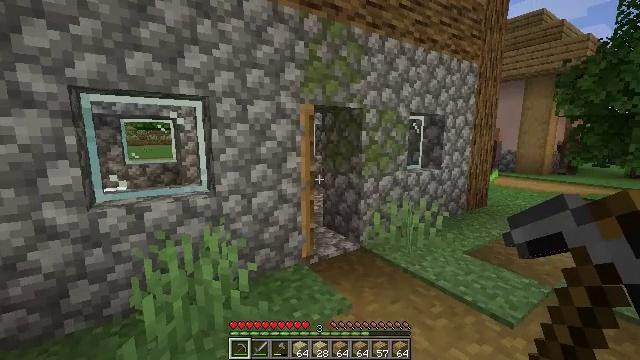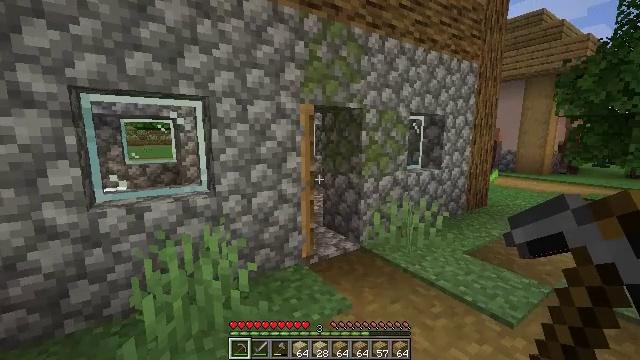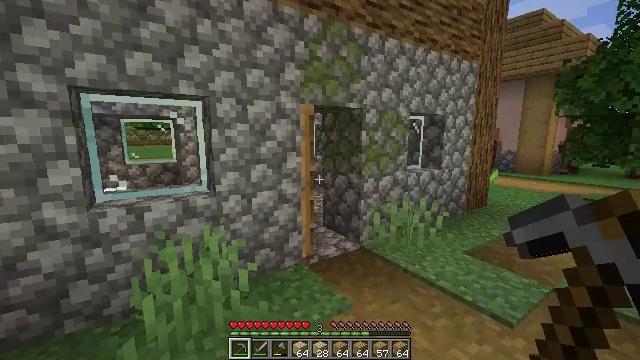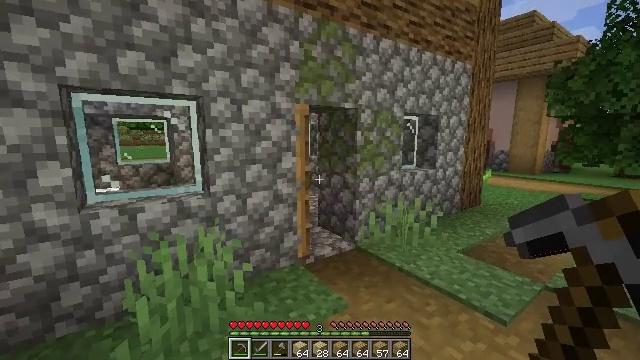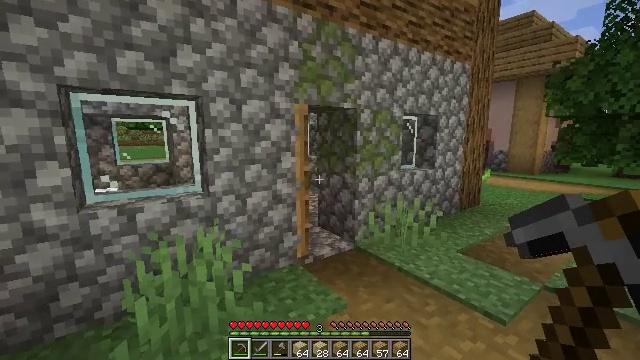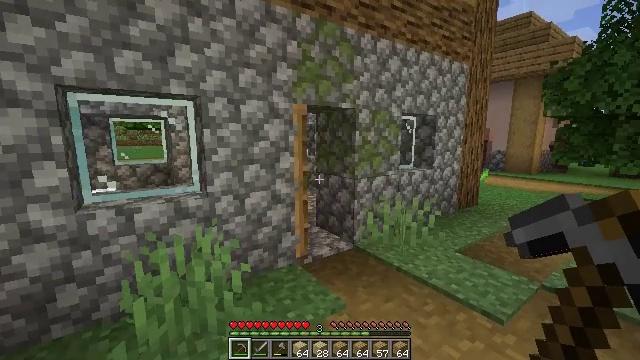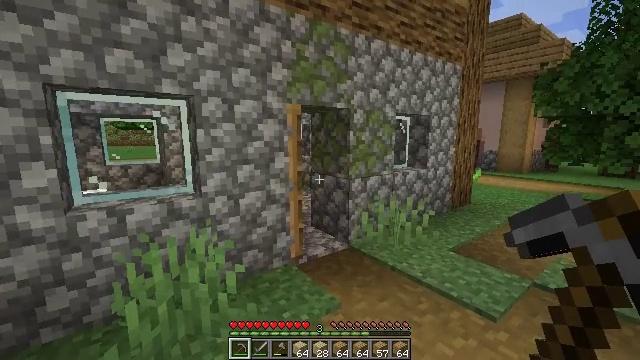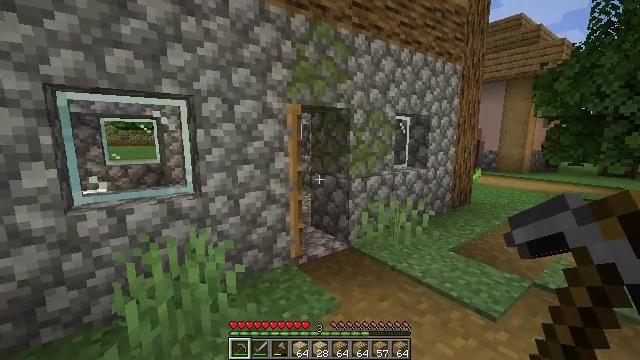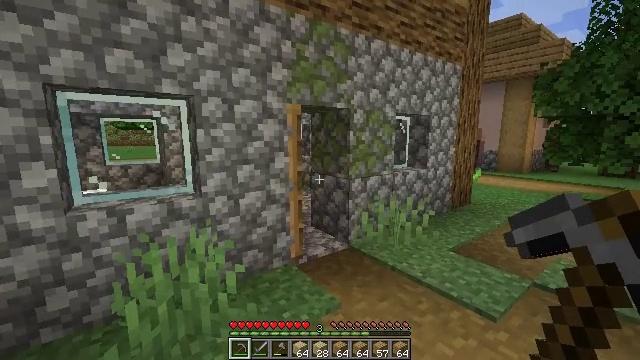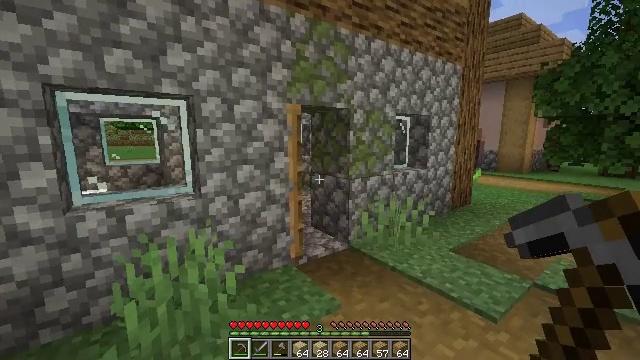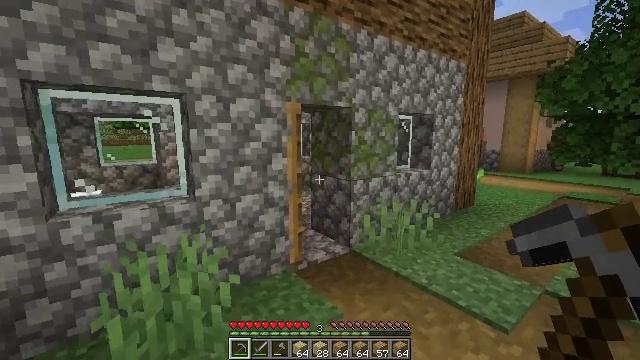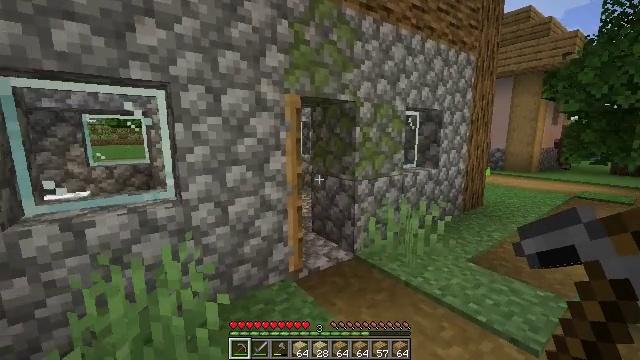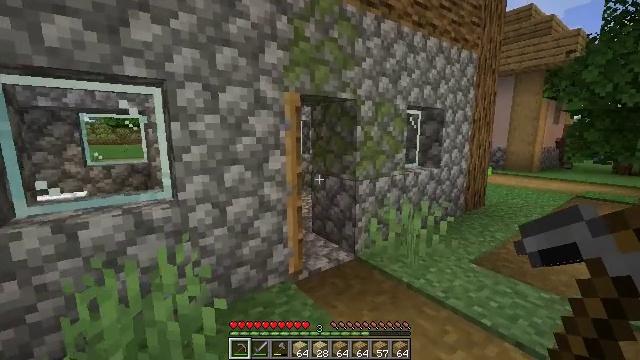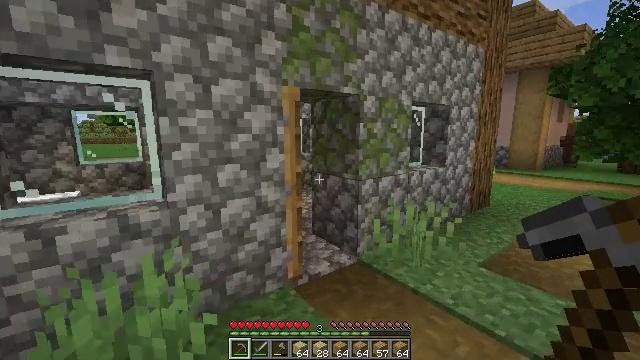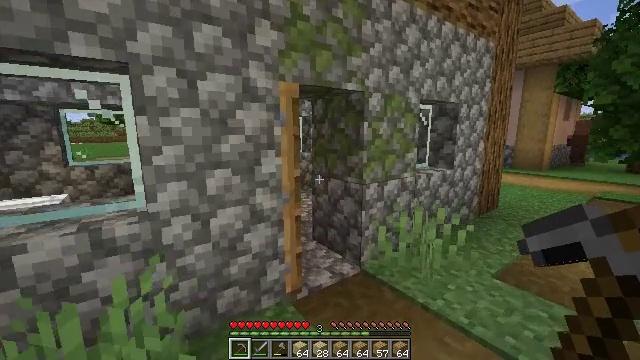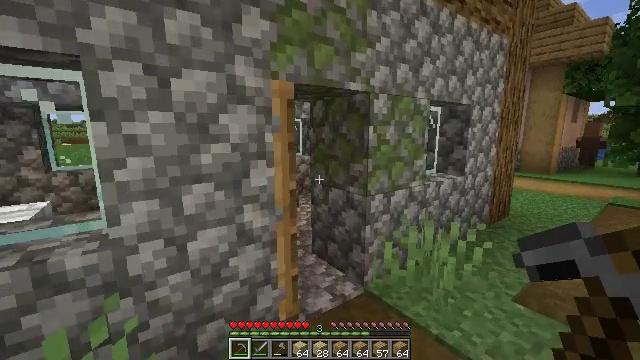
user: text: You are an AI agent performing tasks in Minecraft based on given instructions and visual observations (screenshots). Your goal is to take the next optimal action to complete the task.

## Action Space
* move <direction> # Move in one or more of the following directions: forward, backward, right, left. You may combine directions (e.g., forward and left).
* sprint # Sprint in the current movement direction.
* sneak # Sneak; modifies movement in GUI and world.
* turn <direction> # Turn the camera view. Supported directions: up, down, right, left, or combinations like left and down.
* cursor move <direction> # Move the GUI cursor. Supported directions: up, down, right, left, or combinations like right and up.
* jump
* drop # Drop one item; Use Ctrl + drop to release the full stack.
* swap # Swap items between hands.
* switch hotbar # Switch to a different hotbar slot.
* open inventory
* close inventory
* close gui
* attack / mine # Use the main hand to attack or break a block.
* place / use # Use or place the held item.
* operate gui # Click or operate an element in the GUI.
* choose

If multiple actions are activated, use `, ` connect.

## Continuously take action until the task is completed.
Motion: motion action
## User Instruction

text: Remove the white bed from its place.
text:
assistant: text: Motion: no_op
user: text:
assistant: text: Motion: no_op
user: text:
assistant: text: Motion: turn right
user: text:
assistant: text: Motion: no_op
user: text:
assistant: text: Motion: no_op
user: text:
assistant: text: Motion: turn right
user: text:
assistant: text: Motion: no_op
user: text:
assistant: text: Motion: no_op
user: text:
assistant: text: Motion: move forward
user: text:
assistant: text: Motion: move forward
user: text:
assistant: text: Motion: move forward
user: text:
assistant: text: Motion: move forward
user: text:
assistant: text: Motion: move forward
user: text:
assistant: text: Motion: move forward
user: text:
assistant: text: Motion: move forward
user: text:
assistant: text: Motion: move forward
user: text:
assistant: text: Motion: move forward
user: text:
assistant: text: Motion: move forward
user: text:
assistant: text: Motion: move forward
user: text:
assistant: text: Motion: move forward
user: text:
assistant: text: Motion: move forward, turn left
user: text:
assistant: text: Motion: turn left and down
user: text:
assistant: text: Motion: turn left and down
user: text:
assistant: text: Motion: turn left
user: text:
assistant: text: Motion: turn left and down
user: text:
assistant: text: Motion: turn left
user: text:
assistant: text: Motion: turn left
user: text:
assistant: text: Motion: turn left
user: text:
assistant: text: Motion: turn left
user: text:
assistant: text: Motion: no_op